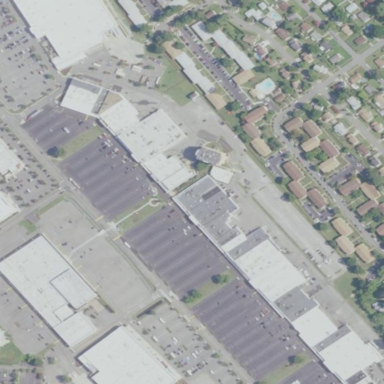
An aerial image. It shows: Retail area.